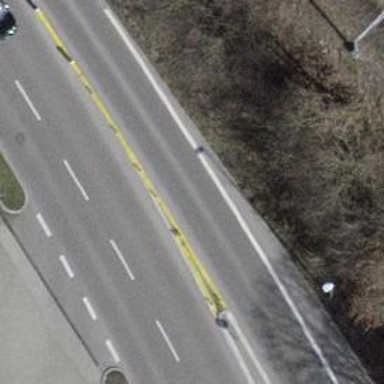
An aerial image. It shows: Primary road with asphalt surface.